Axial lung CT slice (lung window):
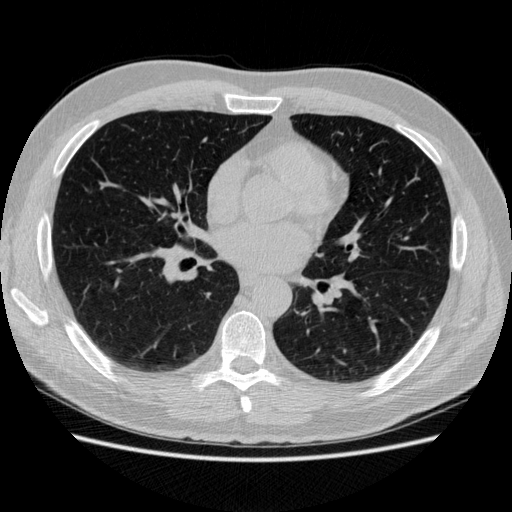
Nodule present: no